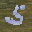
Label: 5